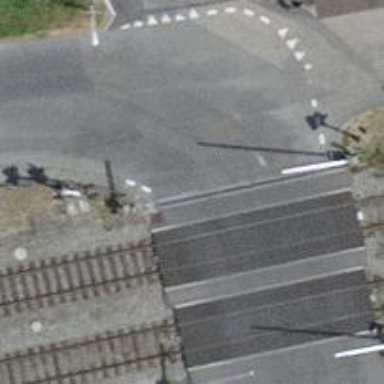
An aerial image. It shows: Level crossing along the railway.